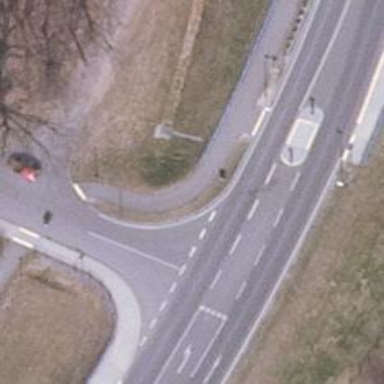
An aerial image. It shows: Asphalt path.